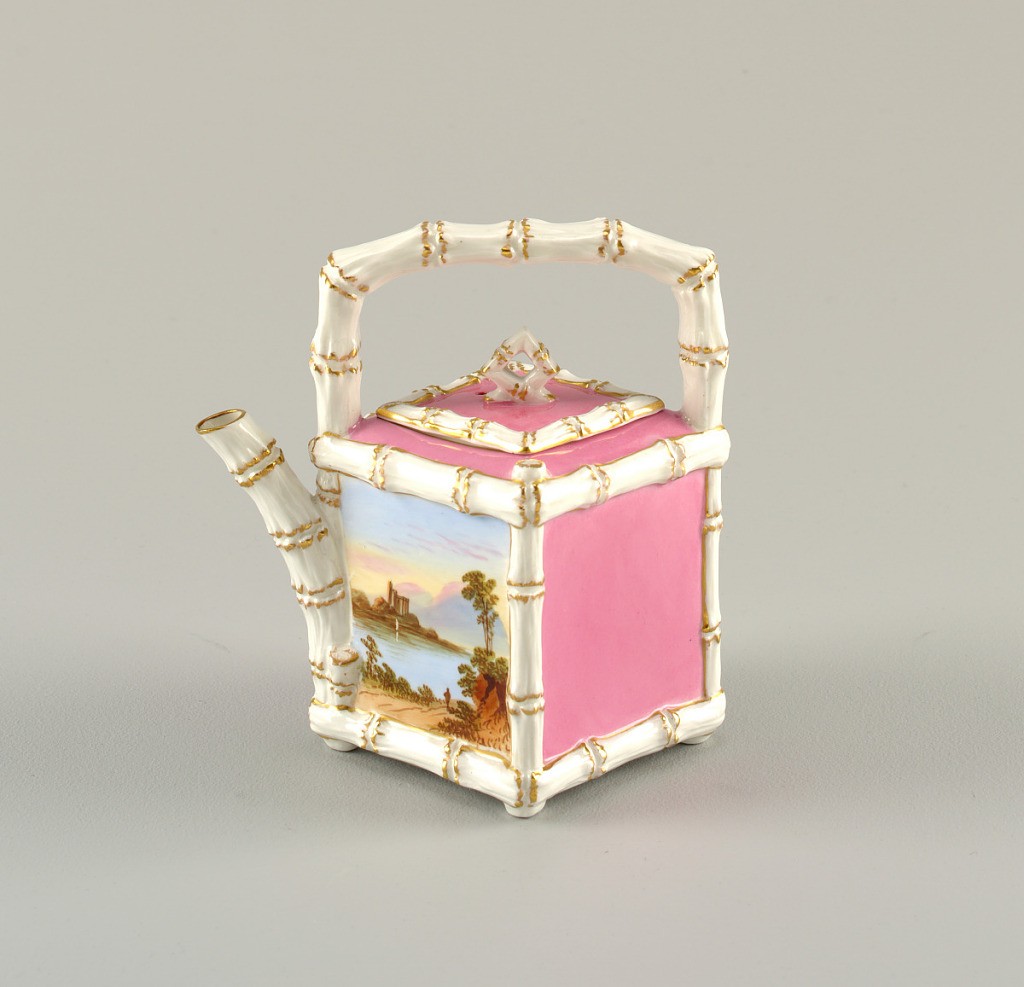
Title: Teapot (with Creamer)
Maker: Edwin J. D. Bodley, English, 1875 - 1892
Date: late 19th century
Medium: porcelain, vitreous enamel, gold
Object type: teapot
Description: Square cream pot in pink with white and gilt angled bamboo edges. Triangular spout at corner opposite handle. Decorated with landscape view on one side.